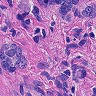
Metastatic tissue present: yes